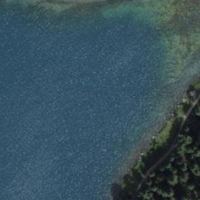
EUNIS habitat code: 14
Species observed at this site:
Lophophanes cristatus
Caltha palustris